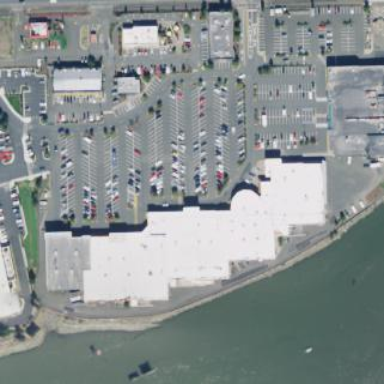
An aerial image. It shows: Retail building.